四年级 · 度量几何学
看图回答问题。

(1)上面三幅图中，

(2)在三角板中, 已知 $\angle 1=30^{\circ}$, 那么 $\angle 2=($

篱笆

(3)晓玲从家去学校走(

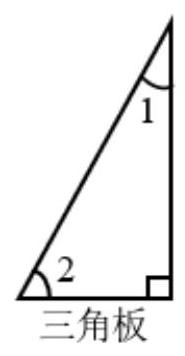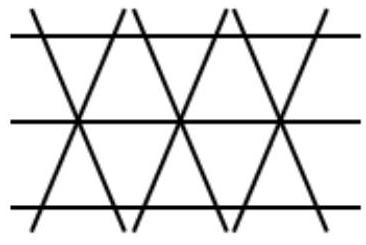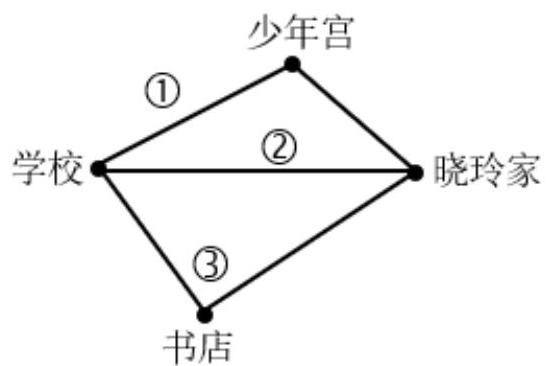
答案: 解(1)篱笆

(2)60

(3)(2)

【分析】根据图示可知:

（1）篱笆应用了三角形的稳定性;

（2）根据三角形的内角和解答即可;

（3）根据两点之间, 直线段最短, 所以晓玲从家去学校走(2)号路线最近。

【详解】（1）上面三幅图中, 篱笆应用了三角形的稳定性。

(2) $180^{\circ}-90^{\circ}-30^{\circ}$

$=90^{\circ}-30^{\circ}$

$=60^{\circ}$ 所以 $\angle 2=60^{\circ}$ 。

（3）根据两点之间，直线段最短，所以晓玲从家去学校走(2)号路线最近。

【点睛】本题考查了三角形的稳定性、三角形内角和以及两点之间直线段最短知识, 结合题意解答即可。